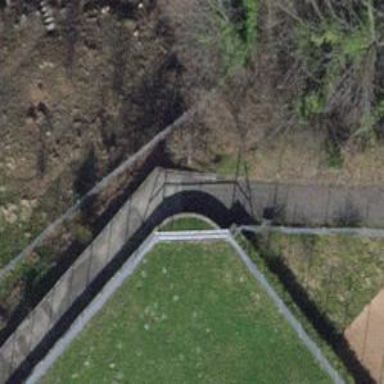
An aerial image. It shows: Fence is in the image.